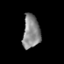
Tissue: prostate
Cell type: Epithelial cells
Senescence score: 0.3421
Nuclear area (px): 565
Mean DAPI intensity: 136.874